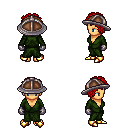
a pixel art fantasy rpg character, female body template, human, tanned skin, green robe, gold greaves, red curly afro hairstyle, chain helm, metal gloves, gold boots, four views (front, back, left, right), 2x2 character sprite sheet, small pixel art, hard edges, no anti-aliasing